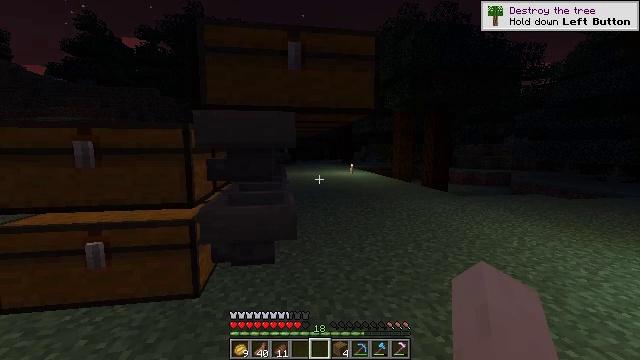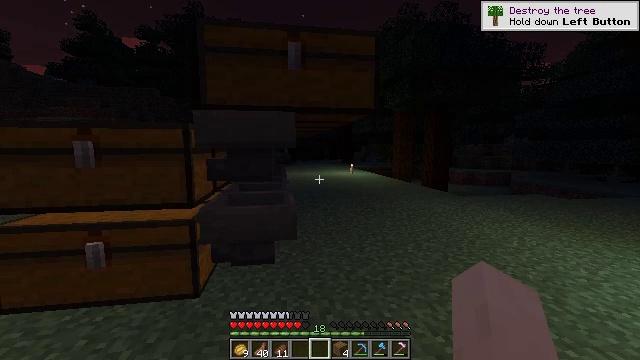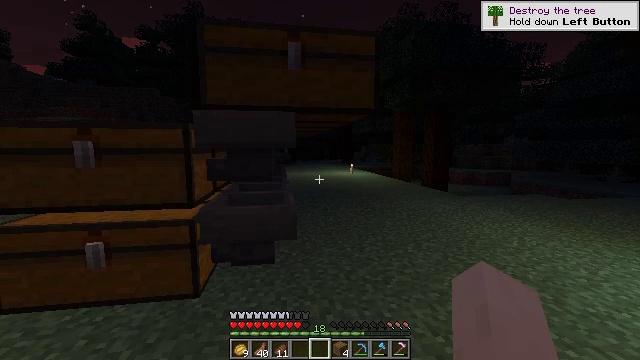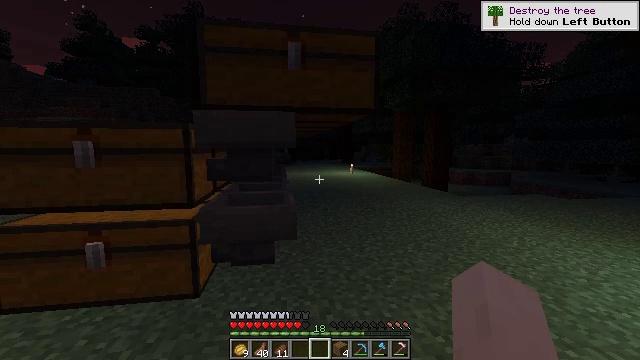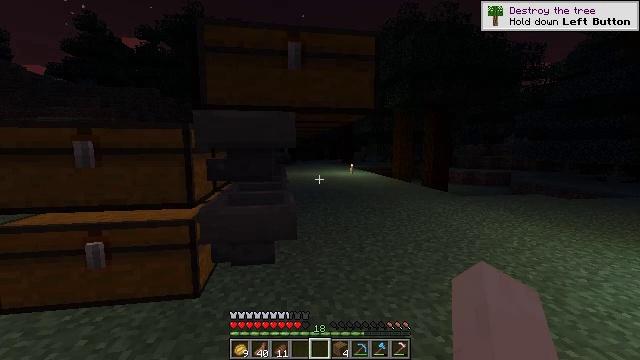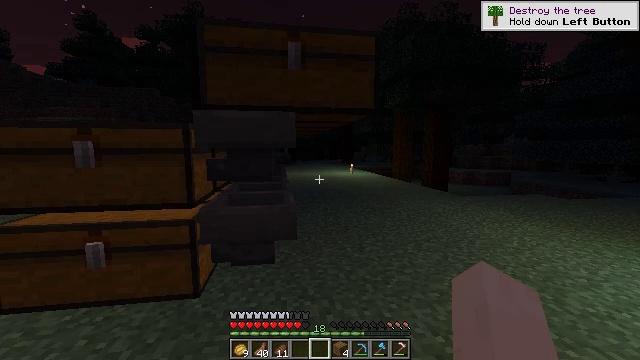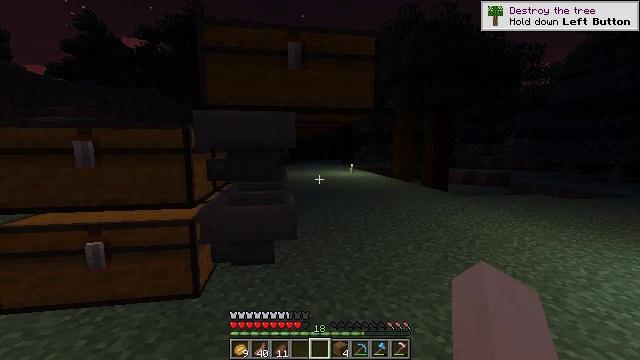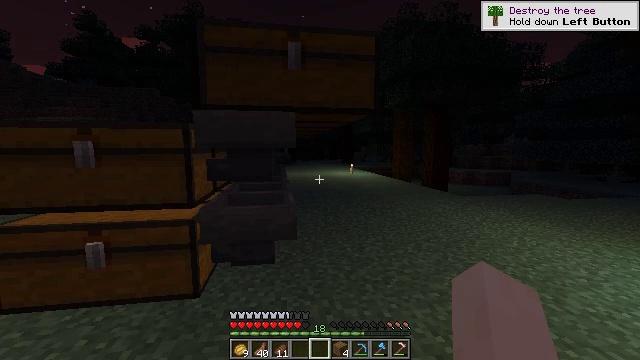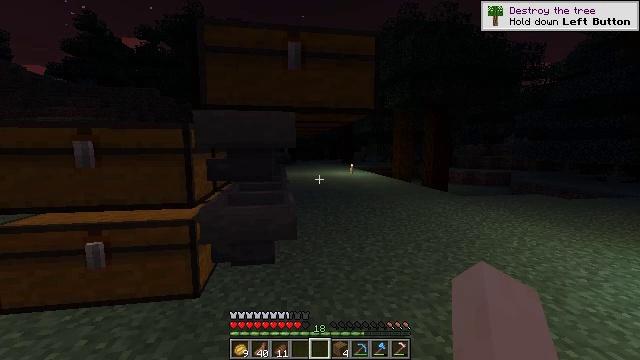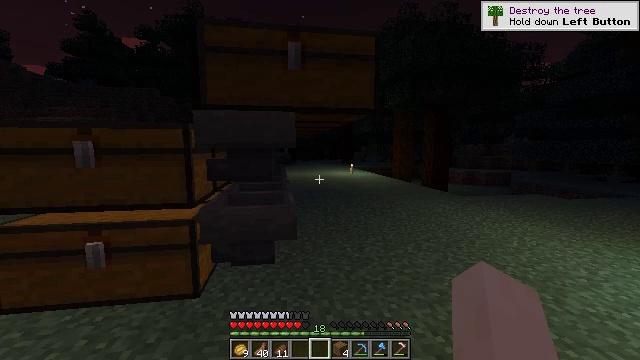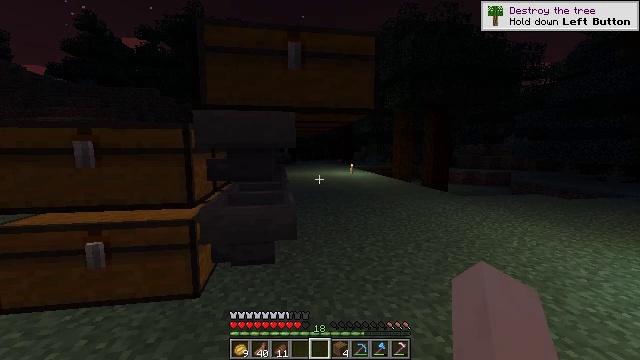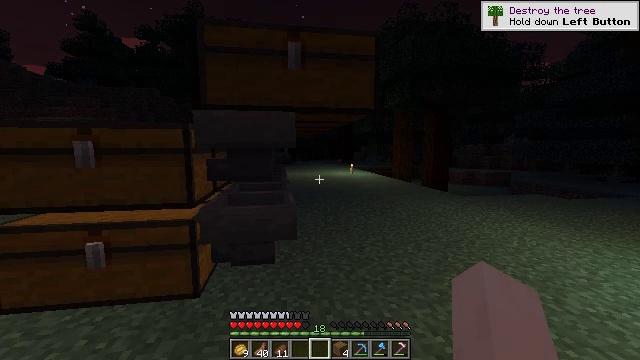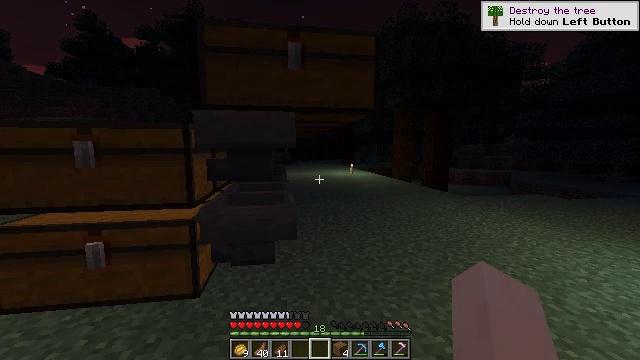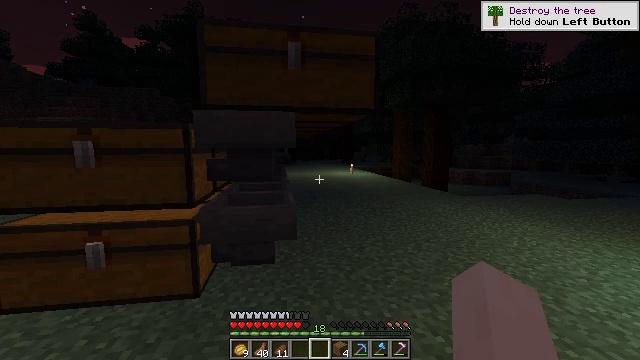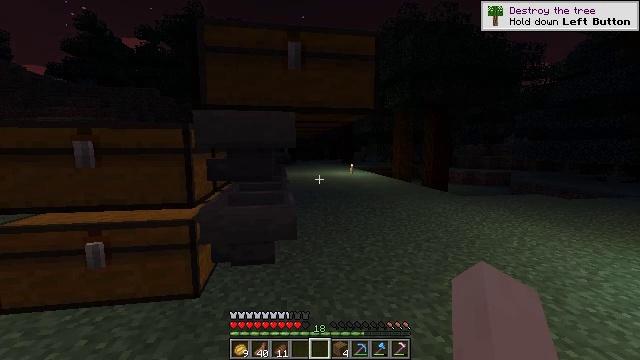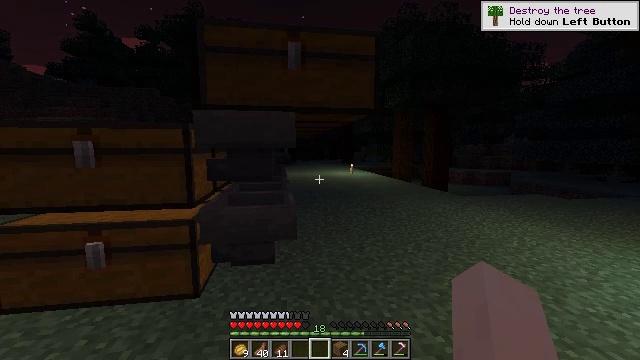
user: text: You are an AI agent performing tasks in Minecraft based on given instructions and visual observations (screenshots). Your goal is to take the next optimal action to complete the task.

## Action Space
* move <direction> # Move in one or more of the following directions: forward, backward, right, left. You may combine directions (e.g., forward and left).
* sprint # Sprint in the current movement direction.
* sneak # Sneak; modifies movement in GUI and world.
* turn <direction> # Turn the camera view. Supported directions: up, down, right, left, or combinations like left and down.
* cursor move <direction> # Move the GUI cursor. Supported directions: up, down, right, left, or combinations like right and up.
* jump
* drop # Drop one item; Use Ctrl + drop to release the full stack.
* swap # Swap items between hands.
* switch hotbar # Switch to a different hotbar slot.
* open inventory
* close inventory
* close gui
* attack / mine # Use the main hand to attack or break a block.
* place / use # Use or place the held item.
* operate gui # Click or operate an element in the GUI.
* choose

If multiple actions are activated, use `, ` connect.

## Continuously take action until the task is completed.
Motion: motion action
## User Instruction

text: mine block trapped chest
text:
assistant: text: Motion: no_op
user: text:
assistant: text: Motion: no_op
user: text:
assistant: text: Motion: no_op
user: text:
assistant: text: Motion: no_op
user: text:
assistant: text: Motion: no_op
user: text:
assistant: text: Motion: no_op
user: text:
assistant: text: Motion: no_op
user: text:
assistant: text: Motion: no_op
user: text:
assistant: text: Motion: no_op
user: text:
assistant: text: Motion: no_op
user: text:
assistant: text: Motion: no_op
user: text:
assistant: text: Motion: no_op
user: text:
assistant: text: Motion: no_op
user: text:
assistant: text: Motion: no_op
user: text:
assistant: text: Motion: no_op
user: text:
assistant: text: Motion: no_op
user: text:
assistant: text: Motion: no_op
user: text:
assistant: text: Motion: no_op
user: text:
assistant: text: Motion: no_op
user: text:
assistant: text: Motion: no_op
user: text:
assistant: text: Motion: no_op
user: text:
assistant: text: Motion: no_op
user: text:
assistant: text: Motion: no_op
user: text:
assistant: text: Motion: no_op
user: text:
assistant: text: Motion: no_op
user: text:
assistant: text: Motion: no_op
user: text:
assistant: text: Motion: no_op
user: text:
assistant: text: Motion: no_op
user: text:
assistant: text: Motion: no_op
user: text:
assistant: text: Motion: no_op